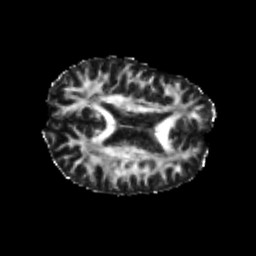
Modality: FA
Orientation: axial
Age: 21
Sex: male
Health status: healthy
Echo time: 0.074 s